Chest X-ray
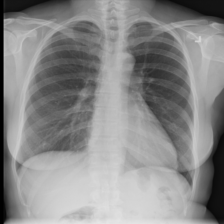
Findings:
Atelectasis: negative
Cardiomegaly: negative
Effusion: negative
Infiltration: negative
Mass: negative
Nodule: negative
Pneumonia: negative
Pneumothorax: negative
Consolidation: negative
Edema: negative
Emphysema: negative
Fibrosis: negative
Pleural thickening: negative
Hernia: negative